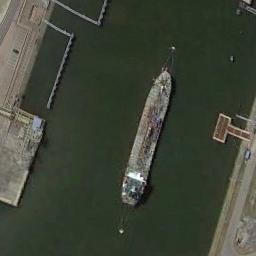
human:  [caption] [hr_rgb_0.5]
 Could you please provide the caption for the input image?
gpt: There is a ship at sea .

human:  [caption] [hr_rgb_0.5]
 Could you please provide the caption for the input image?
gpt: There is a ship in the green water near the land .

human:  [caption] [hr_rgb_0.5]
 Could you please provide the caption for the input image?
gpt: The ship is sailing in the dark green water .

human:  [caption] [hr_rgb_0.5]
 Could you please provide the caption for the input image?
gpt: A light blue tanker parked in a green harbor .

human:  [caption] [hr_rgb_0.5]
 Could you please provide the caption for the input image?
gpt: The ship is on a green river .